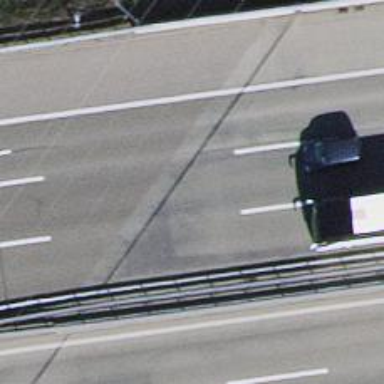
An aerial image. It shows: Asphalt bridge over motorway.